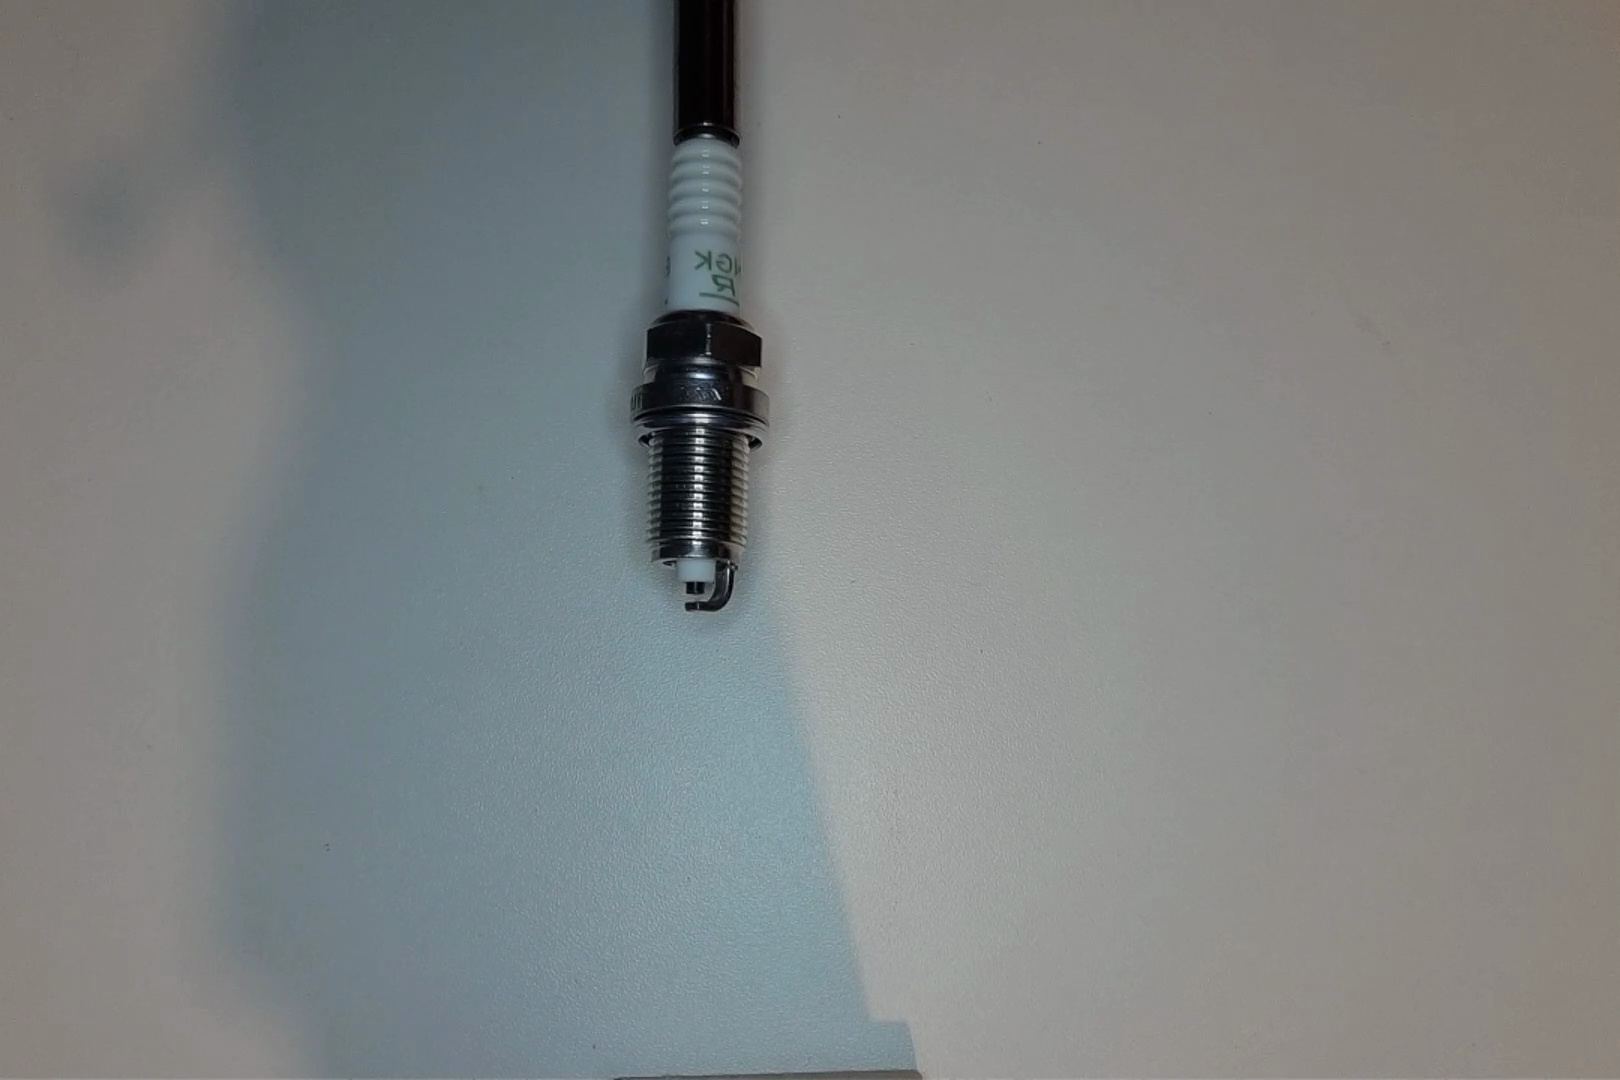
Label: normal